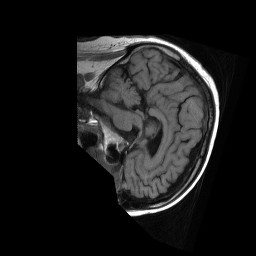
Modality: FLAIR
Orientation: sagittal
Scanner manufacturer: ge
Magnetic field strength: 1.5 T
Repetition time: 2.631 s
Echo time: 0.008632 s